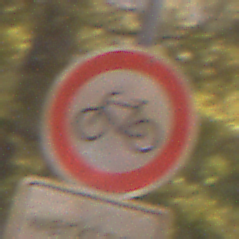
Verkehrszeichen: VerbotRadverkehr
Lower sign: ZeitangabenMitBeschraenkungAufWochentage1
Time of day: Night
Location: Outdoor (Suburban)
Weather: PartlyCloudy
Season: NotSpecified
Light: Artificial